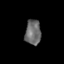
Tissue: skin
Cell type: Epithelial cells
Senescence score: 0.2856
Nuclear area (px): 387
Mean DAPI intensity: 106.62